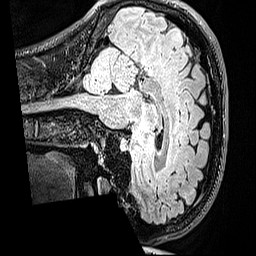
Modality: FLAIR
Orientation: sagittal
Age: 22
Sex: male
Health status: healthy
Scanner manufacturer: siemens
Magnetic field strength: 3 T
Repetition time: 5 s
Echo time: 0.388 s